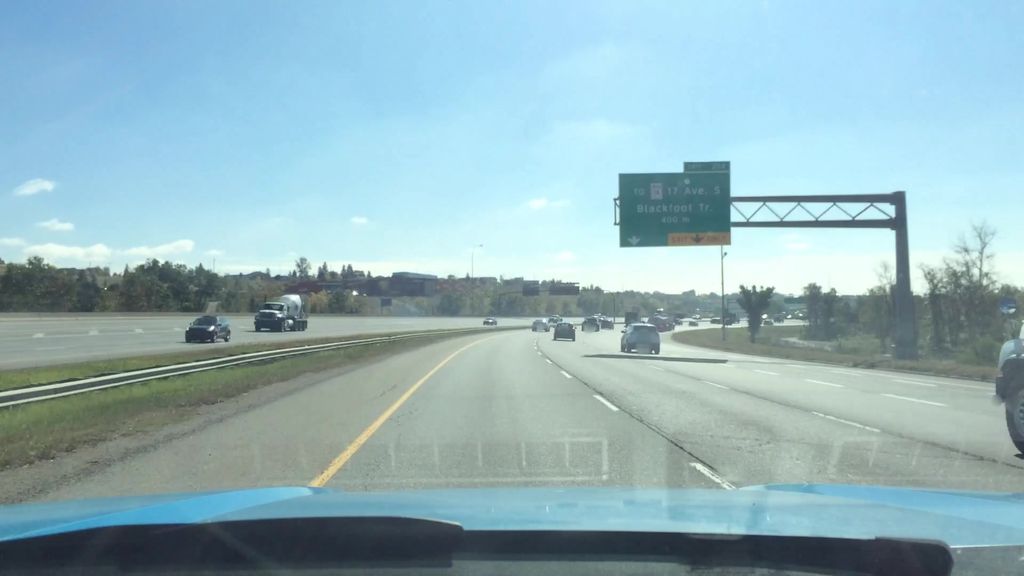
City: calgary